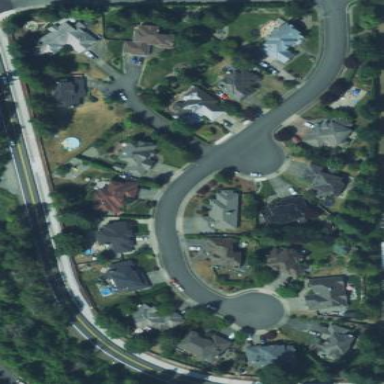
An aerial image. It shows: Residential area within neighborhood.